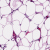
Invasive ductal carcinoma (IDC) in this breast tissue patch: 1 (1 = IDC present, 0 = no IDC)